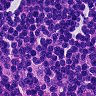
Metastatic tissue present: no